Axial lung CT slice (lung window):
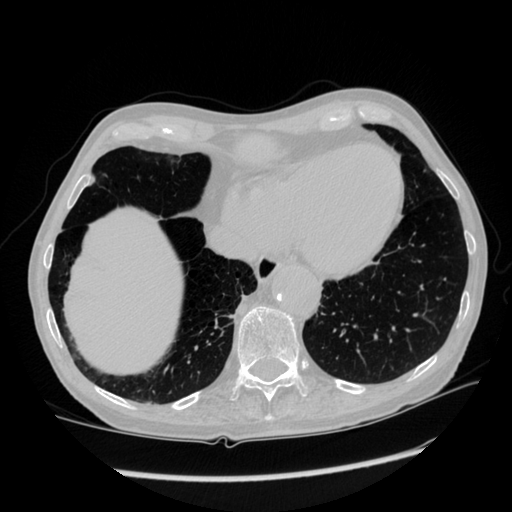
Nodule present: no